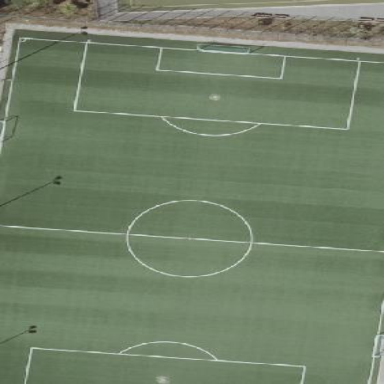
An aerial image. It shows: Artificial turf soccer pitch for leisure sport activities.